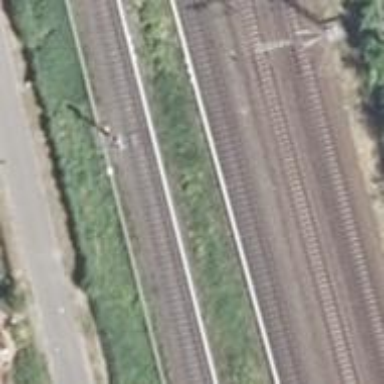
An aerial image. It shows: Railway signal.